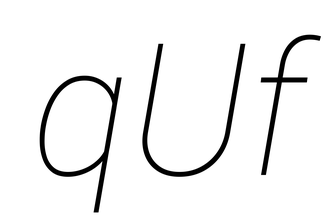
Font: Roboto-Italic_Thin_Italic